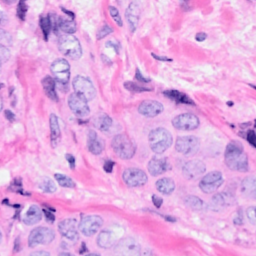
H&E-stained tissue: Breast